Aerial crown-view tile of a tropical tree (Barro Colorado Island, Panama), acquired 20250818:
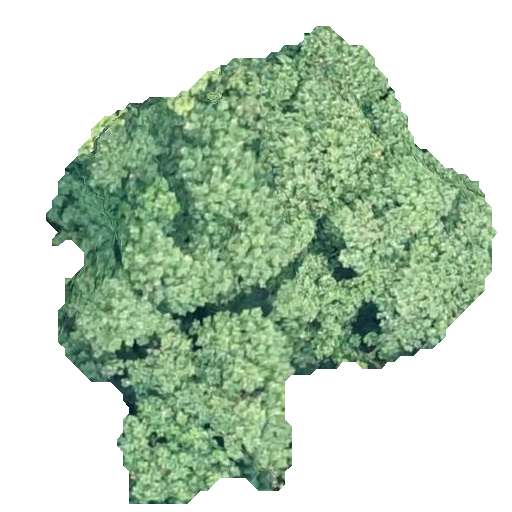
Species: Hieronyma alchorneoides
GBIF accepted scientific name: Hieronyma alchorneoides
Crown area: 189.38 m²